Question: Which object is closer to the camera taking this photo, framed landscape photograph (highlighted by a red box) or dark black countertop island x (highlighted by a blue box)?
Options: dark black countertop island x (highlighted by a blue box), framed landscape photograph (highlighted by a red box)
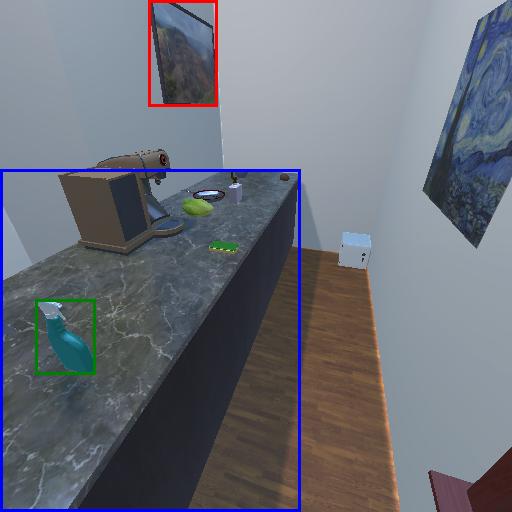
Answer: dark black countertop island x (highlighted by a blue box)